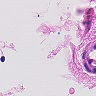
Metastatic tissue present: no